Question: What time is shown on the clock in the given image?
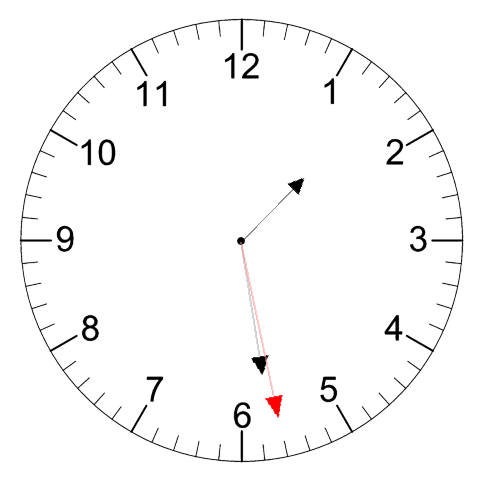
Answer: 01:28:28